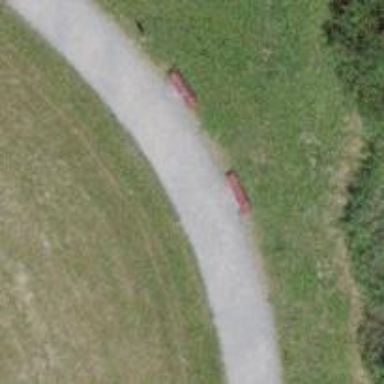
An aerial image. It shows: Red bench.